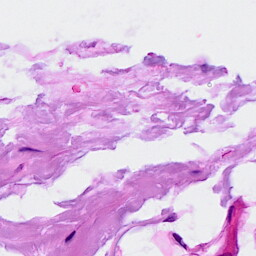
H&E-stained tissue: Breast